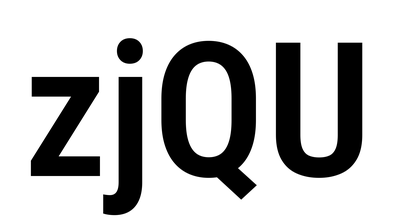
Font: Roboto_Condensed_SemiBold